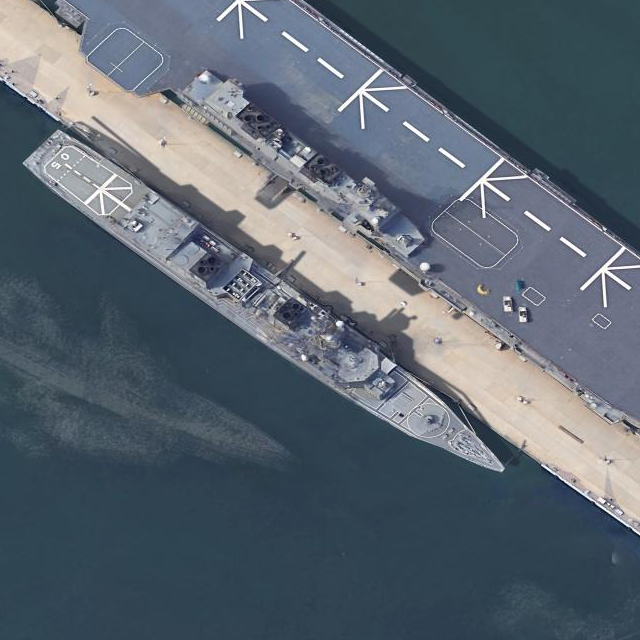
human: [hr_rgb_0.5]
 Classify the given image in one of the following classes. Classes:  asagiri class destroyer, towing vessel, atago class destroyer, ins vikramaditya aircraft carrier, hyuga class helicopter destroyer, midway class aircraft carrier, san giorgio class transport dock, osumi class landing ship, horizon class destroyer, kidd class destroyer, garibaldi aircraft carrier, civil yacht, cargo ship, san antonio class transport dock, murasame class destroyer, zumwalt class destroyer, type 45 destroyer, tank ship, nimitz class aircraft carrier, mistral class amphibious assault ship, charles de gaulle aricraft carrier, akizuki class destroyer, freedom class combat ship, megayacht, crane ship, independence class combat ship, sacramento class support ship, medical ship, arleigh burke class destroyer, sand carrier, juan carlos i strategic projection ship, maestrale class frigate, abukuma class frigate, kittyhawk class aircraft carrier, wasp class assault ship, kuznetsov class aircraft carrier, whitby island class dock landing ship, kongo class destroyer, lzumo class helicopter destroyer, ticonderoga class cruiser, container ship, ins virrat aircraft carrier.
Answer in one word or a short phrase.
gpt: Murasame class destroyer